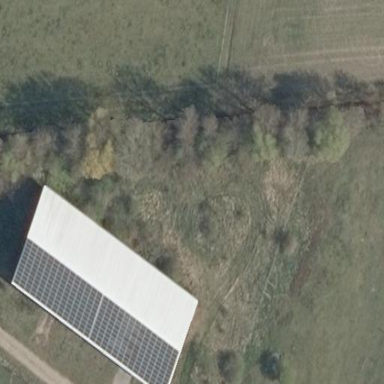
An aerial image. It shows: Rural barn.